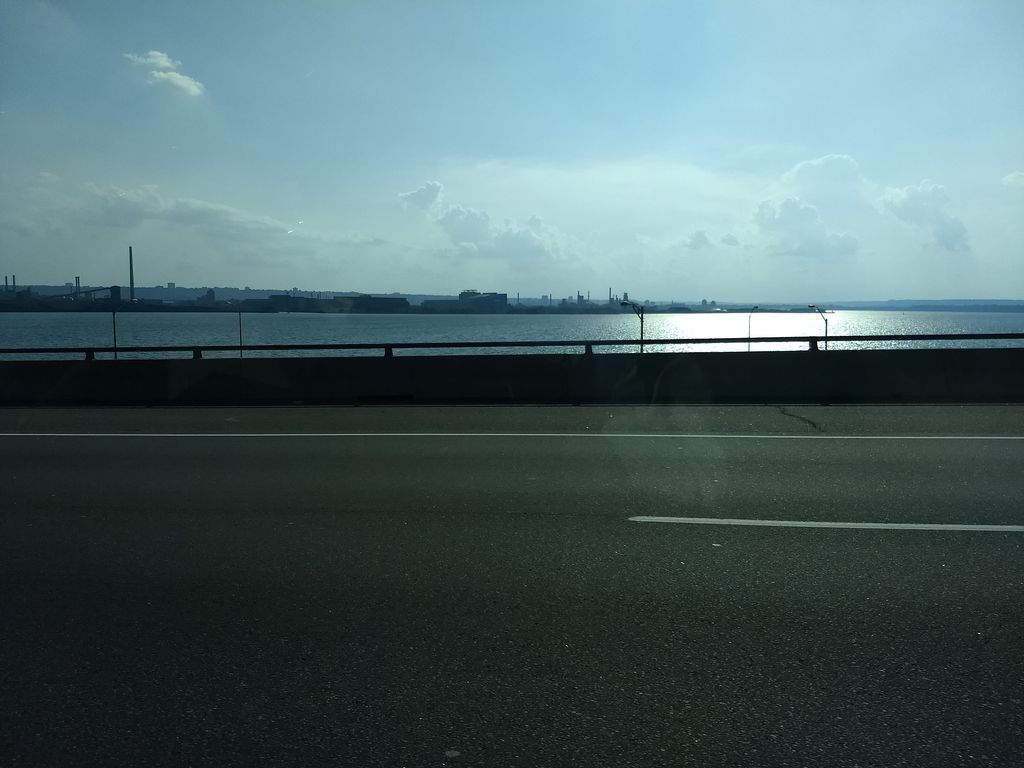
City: hamilton